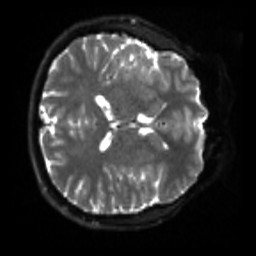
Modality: sbref
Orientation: axial
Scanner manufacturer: siemens
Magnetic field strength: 3 T
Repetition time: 4 s
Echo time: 0.0594 s